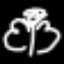
Label: angel